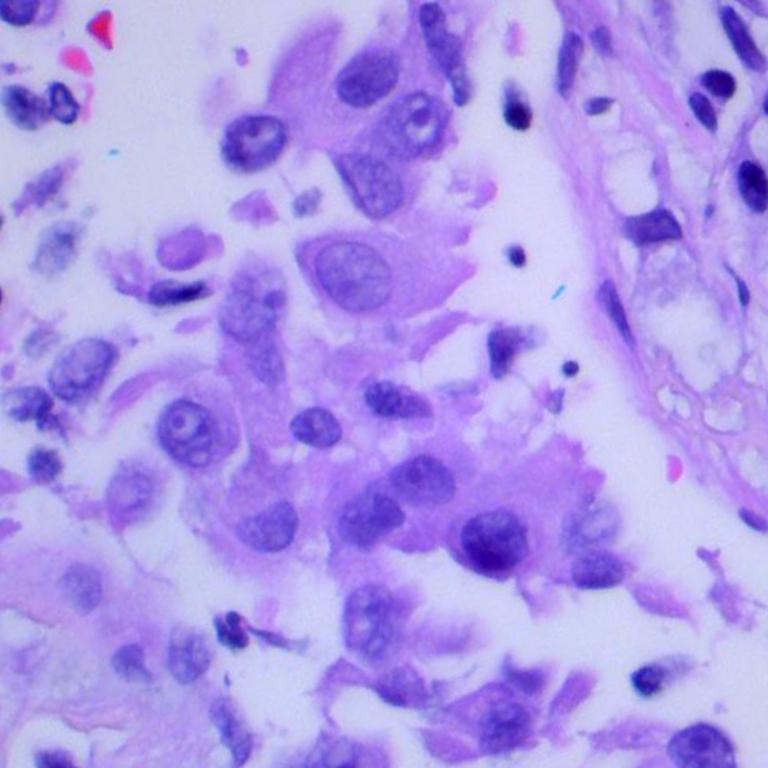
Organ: lung
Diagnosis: adenocarcinomas